Question: I have a table with expand/collapse javascript acting on the class value assigned to tr.
See below html code.
This all works fine in Chrome, but in IE when I expand and then collapse the www row, I get additional unwanted lines in the xxx and zzz rows. The lines look like they are borders (see css td border-style definition). It looks as if the borders of the collapsed and hidden rows are still shown (non-button rows are a little less high than the button rows, apparently because of standard button padding and border widths).

Why is this, and how can I prevent this from occurring?
'''
<html>
<head>
<meta http-equiv="Content-Type" content="text/html; charset=utf-8">
<title>Example</title>
<style type="text/css">
body, p {
background-color: white;
font-family: Verdana;
font-size: 10pt;
font-style: normal;
color: black;
margin-bottom: 4.5pt;
margin-top: 0pt;
}
table {
border: solid black 1pt;
border-collapse: collapse;
padding: 0;
border-spacing: 0;
}
th {
background: rgb(255, 255, 153);
border-style: solid;
border-color: black;
border-width: 1pt;
padding: 0cm 5pt;
color: black;
font-family: Verdana;
font-size: 10pt;
font-style: normal;
vertical-align: top;
}
td {
border-style: dotted dotted none none;
border-color: black;
border-width: 1pt;
padding: 0cm 5pt;
color: black;
font-style: normal;
font-family: Verdana;
font-size: 10pt;
vertical-align: top;
margin-bottom: 4.5pt;
margin-top: 0pt;
}
input.buttonSeq {
color: blue;
background: ffffcc;
border: none;
margin-left:0pt;
margin-top: 0px;
margin-bottom: 0px;
font-size: 100%;
}
</style>
<script type="text/javascript" language="javascript">
//expand and collapse tr functions based on class
function ToggleTRbyClass(clss){
var trs = document.getElementsByTagName('tr');
for (var i=0; i!=trs.length; i++) {
if (trs[i].className == clss) {
if ( trs[i].style.display == "none")
{
trs[i].style.display = "table-row"
}
else {
trs[i].style.display = "none"
}
}
}
return true;
}
</script>
</head>
<body>
<br><br>
<table style="table-layout:fixed word-break:break-all">
<col width="120">
<thead>
<tr>
<th>Element</th>
</tr>
</thead>
<tbody>
<tr bgcolor="ffffcc">
<td align="left" style="font-style:italic; font-weight: bold">
<div><input type="button" class="buttonSeq" onclick="ToggleTRbyClass('www'); return true;" onMouseOver="this.style.cursor='hand'" value="www"></div>
</td>
</tr>
<tr style="display:none" class="www">
<td>element1</td>
</tr>
<tr style="display:none" class="www">
<td>element2</td>
</tr>
<tr style="display:none" class="www">
<td>element3</td>
</tr>
<tr bgcolor="ffffcc">
<td align="left" style="font-style:italic; font-weight: bold">
<div><input type="button" class="buttonSeq" onclick="ToggleTRbyClass('xxx'); return true;" onMouseOver="this.style.cursor='hand'" value="xxx"></div>
</td>
</tr>
<tr style="display:none" class="xxx">
<td>element4</td>
</tr>
<tr bgcolor="ffffcc">
<td align="left" style="font-style:italic; font-weight: bold">
<div><input type="button" class="buttonSeq" onclick="ToggleTRbyClass('zzz'); return true;" onMouseOver="this.style.cursor='hand'" value="zzz"></div>
</td>
</tr>
<tr style="display:none" class="zzz">
<td>element5</td>
</tr>
</tbody>
</table><br></body>
</html>
'''
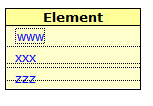
Answer: You need to specify a <URL>, which is essentially the IE 5.5 rendering engine. Quirks mode greatly effects the box model and Javascript support, among other things.
Example:
'''
<!doctype html>
'''
Specifying the 'doctype' will make your example work as it does in Firefox.
The grey background comes from the following rule, which is technically wrong (you need to specify the '#' symbol when using hex colors:
'''
input.buttonSeq {
color: blue;
background: ffffcc; /* change this to #ffffcc */
border: none;
margin-left:0pt;
margin-top: 0px;
margin-bottom: 0px;
font-size: 100%;
}
'''